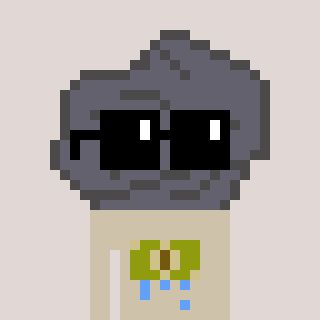
a pixel art character with square black sunglasses, a rock-shaped head and a bege-colored body on a warm background